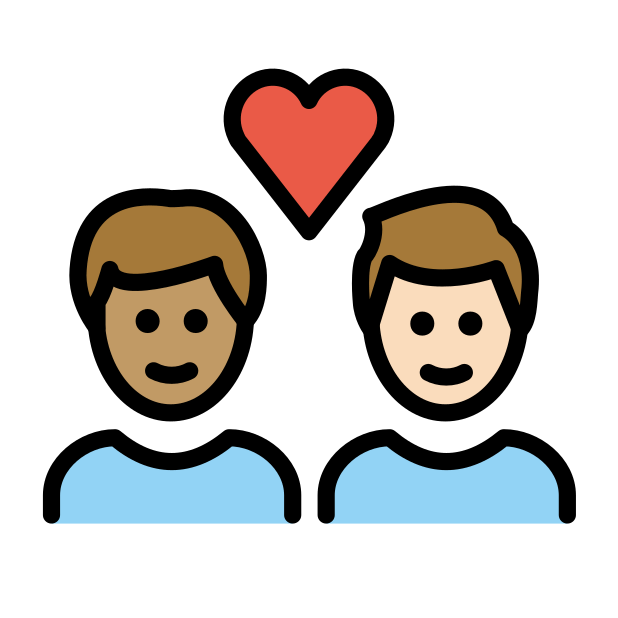
couple with heart: man, man, medium skin tone, light skin tone